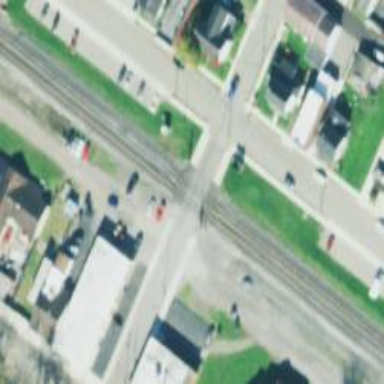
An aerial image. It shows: Railway crossing.